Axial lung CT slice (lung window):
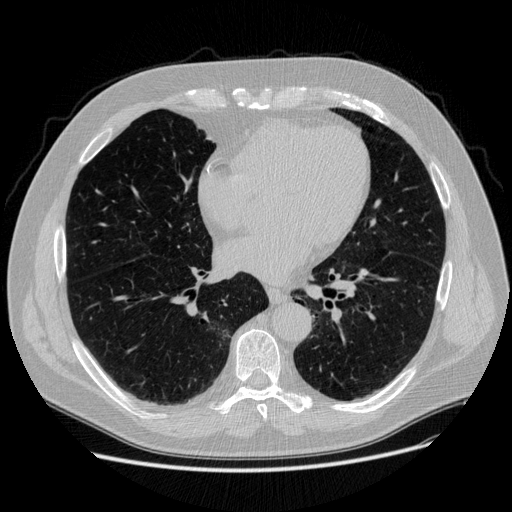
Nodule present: no